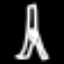
Label: The Eiffel Tower